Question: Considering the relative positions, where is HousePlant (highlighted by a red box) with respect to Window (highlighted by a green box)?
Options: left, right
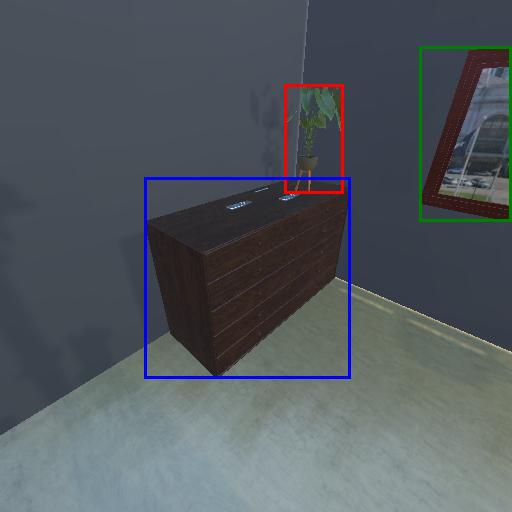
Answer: left